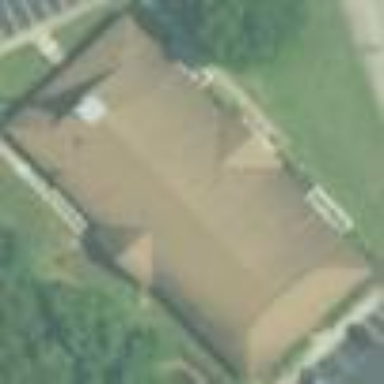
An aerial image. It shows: Building serving as place of worship.